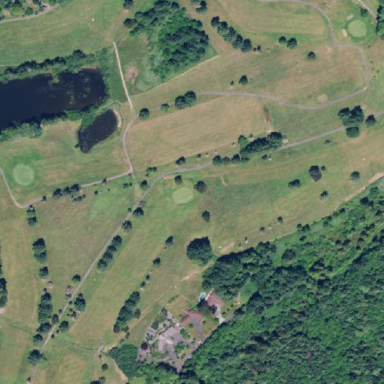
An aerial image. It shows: Golf course surrounded by greenery.